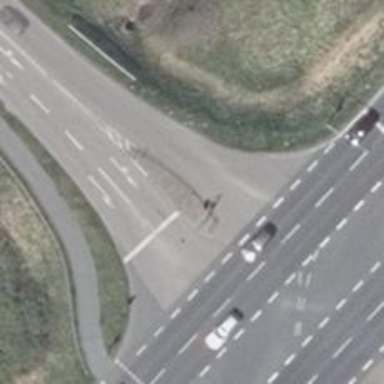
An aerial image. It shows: Road with traffic signals.